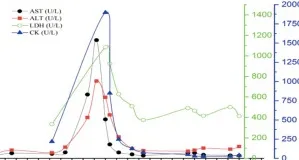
The changes of various blood indexes over time during continuous irAEs in patients. (B) Changes in markers of liver function injury impairment.
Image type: chart (chart)